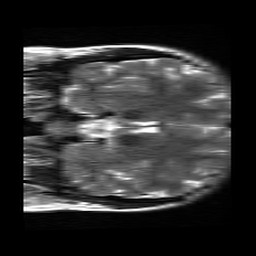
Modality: T2w
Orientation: coronal
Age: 21
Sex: female
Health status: healthy
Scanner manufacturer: siemens
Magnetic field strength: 3 T
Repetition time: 4.01 s
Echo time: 0.116 s